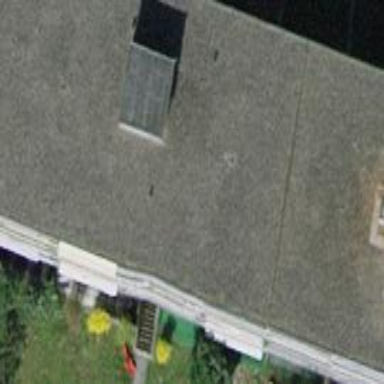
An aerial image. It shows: Flat roofed building.